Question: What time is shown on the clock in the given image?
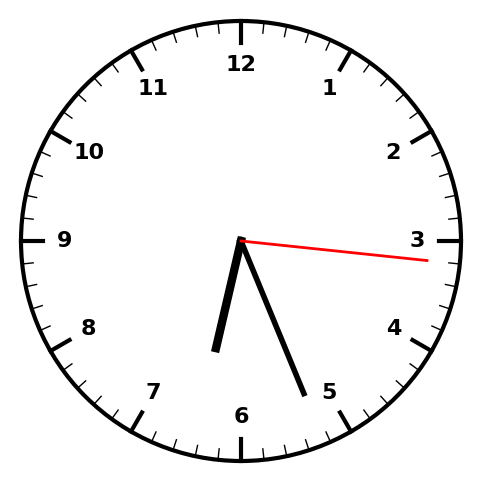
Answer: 06:26:16